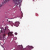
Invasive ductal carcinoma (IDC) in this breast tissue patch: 0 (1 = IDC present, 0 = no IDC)